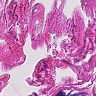
Metastatic tissue present: no